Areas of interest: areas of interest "Tongji University Siping Road Campus South Area Football Field"
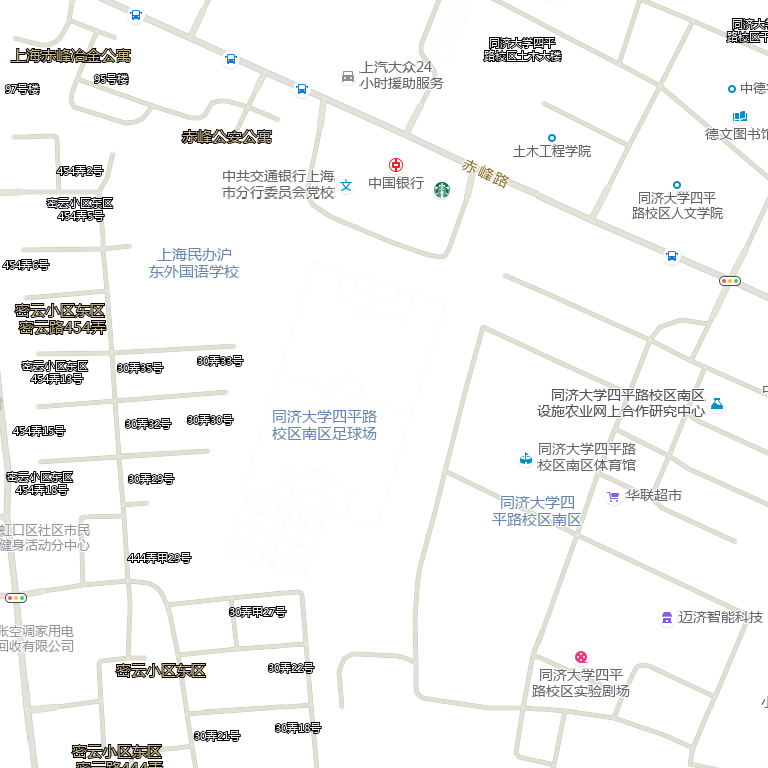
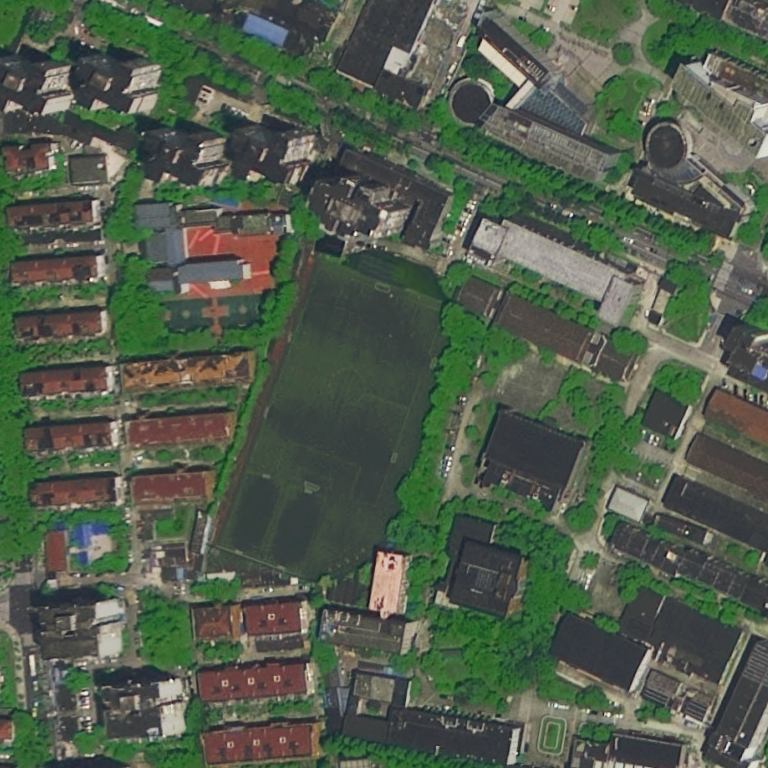